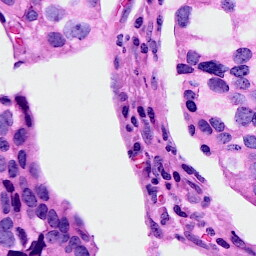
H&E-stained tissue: Breast